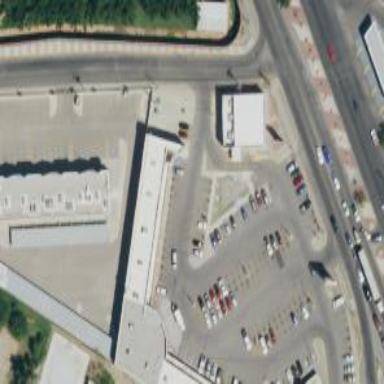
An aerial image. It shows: Pharmacy.